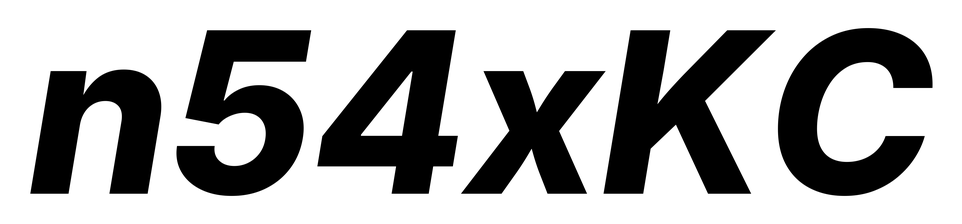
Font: Inter-Italic_ExtraBold_Italic